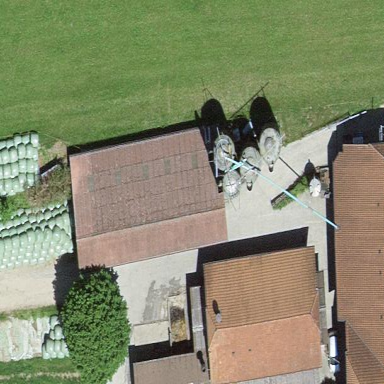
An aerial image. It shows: Group of garages.